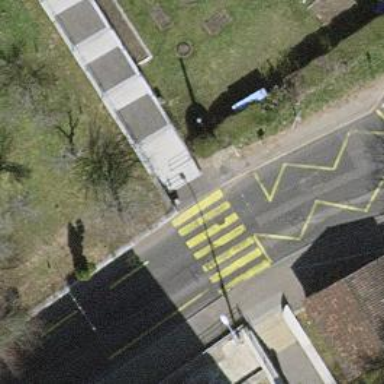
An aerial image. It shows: Steps with paved surface.